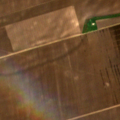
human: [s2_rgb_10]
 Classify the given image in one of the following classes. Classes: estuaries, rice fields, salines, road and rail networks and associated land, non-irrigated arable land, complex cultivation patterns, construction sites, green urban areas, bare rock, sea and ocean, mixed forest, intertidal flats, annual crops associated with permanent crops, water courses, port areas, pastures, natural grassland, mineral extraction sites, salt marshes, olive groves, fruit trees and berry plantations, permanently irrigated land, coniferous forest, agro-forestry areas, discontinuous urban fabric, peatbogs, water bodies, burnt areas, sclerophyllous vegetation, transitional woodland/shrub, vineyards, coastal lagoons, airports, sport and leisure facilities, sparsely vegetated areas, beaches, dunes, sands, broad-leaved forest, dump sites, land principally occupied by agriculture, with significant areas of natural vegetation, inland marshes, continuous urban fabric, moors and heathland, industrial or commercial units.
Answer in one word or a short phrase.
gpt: non-irrigated arable land, fruit trees and berry plantations